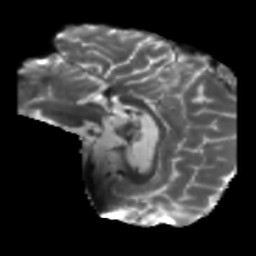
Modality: T2w
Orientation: sagittal
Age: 46
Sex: male
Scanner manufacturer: siemens
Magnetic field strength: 3 T
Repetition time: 5.25 s
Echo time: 0.08 s